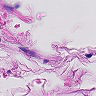
Metastatic tissue present: no